Question: I need to align the text in the cell to right.
but even when i set to right the text is align to left as show in the screen shot
any idea why is this strange behaviour of the cell
'''
cell.textLabel.textAlignment = NSTextAlignmentRight;
cell.detailTextLabel.textAlignment = NSTextAlignmentRight;
'''
After reading related questions and answers on stackoverflow I could not find one solving my problem

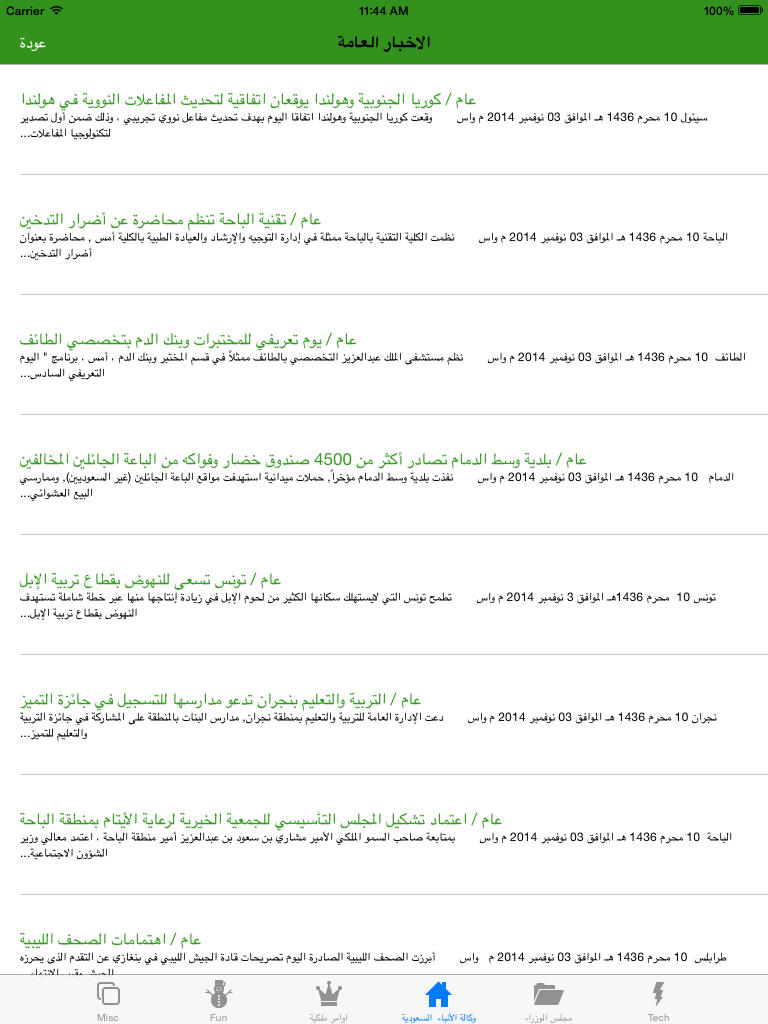
Answer: The only solution to solve this problem is to create custuom cell
first create
MTTableViewCell.h
---
'''
#import <UIKit/UIKit.h>
@interface MTTableViewCell : UITableViewCell
- (id)initWithStyle:(UITableViewCellStyle)style reuseIdentifier:(NSString *)reuseIdentifier;
@end
'''
---
then create MTTableViewCell.m
---
'''
#import "MTTableViewCell.h"
@implementation MTTableViewCell
- (id)initWithStyle:(UITableViewCellStyle)style reuseIdentifier:(NSString *)reuseIdentifier {
self = [super initWithStyle:style reuseIdentifier:reuseIdentifier];
if (self) {
// Initialization code
}
return self;
}
- (void) layoutSubviews {
[super layoutSubviews];
//self.textLabel.frame = CGRectMake(200, 0, 310, 20);
self.detailTextLabel.textAlignment = NSTextAlignmentRight;
self.textLabel.textAlignment = NSTextAlignmentRight;
//self.textLabel.frame = CGRectMake(100, 0, 310, 20);
CGRect adjustedFrame = self.textLabel.frame;
adjustedFrame.origin.x -= 10.0f;
self.textLabel.frame = adjustedFrame;
adjustedFrame = self.detailTextLabel.frame;
adjustedFrame.origin.x -= 10.0f;
self.detailTextLabel.frame = adjustedFrame;
{
CGRect frame = self.textLabel.frame;
frame.size.width = CGRectGetWidth(self.frame);
if(self.accessoryView != nil){
if ( IDIOM == IPAD ) {
frame.size.width = frame.size.width - 210;
} else {
frame.size.width = frame.size.width - 120;
}
frame.origin.x +=30;
}
else{
frame.size.width = frame.size.width - 50;
frame.origin.x += 30.0;
}
self.textLabel.frame = frame;
}
{
CGRect frame = self.detailTextLabel.frame;
frame.size.width = CGRectGetWidth(self.frame);
if(self.accessoryView != nil){
if ( IDIOM == IPAD ) {
frame.size.width = frame.size.width - 210;
} else {
frame.size.width = frame.size.width - 120;
}
frame.origin.x += 30.0;
}
else{
frame.size.width = frame.size.width - 50;
frame.origin.x += 30.0;
}
self.detailTextLabel.frame = frame;
}
}
@end
'''
---
then in your cell
'''
cell = [[[MTTableViewCell alloc] initWithStyle:UITableViewCellStyleSubtitle reuseIdentifier:CellIdentifier] autorelease];
[cell.textLabel setNumberOfLines:2];
[cell.detailTextLabel setNumberOfLines:3];
[cell setAccessoryType:UITableViewCellAccessoryDisclosureIndicator];
'''
that is